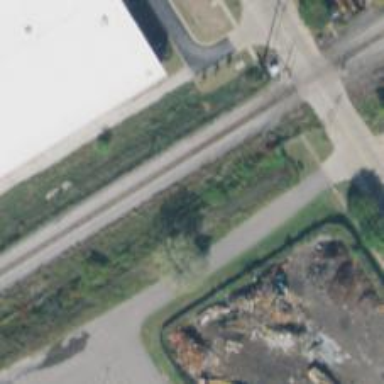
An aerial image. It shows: Abandoned railway siding.